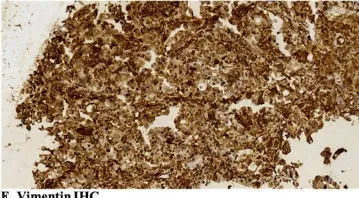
Vimentin. SP x200).
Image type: pathology (immunostaining)